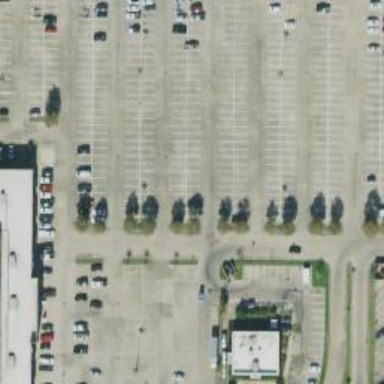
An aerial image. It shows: Parking space is available.